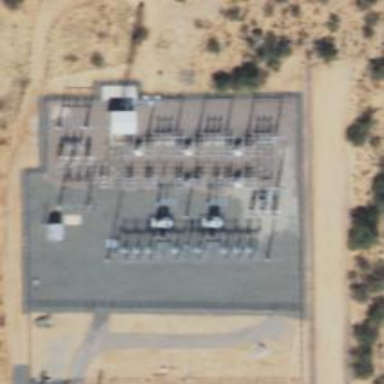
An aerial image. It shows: Switch for power supply.